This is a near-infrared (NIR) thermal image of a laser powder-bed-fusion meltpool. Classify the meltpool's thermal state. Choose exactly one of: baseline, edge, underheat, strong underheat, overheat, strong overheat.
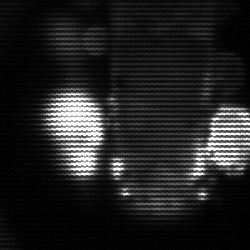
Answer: strong underheat